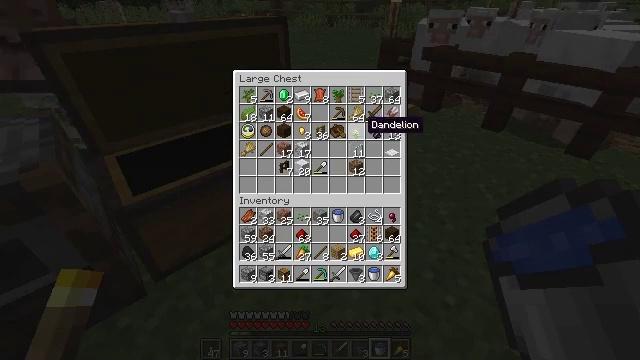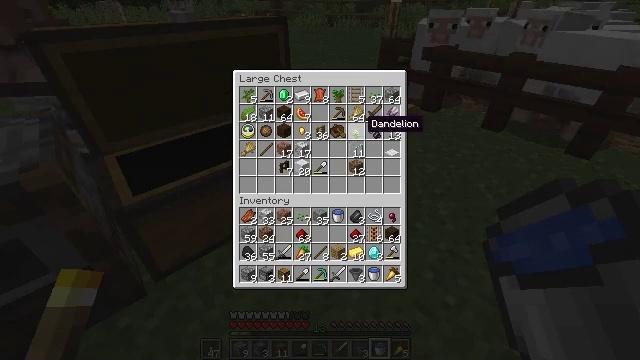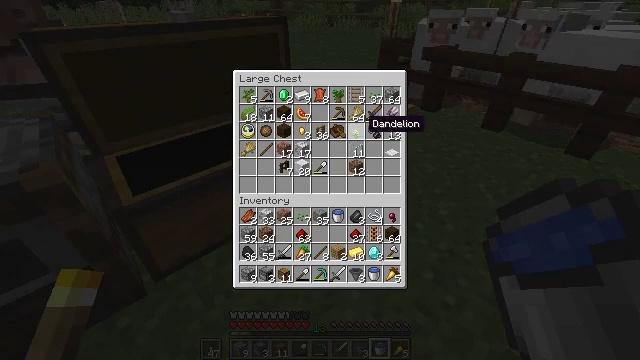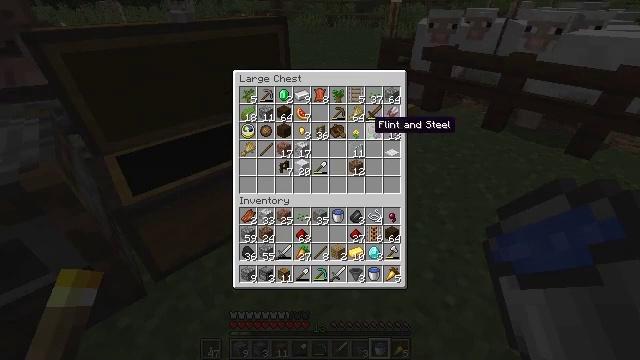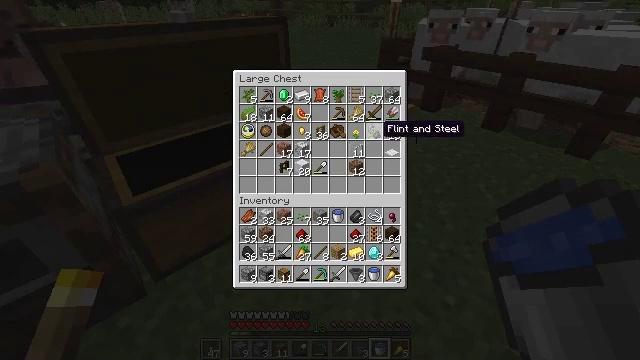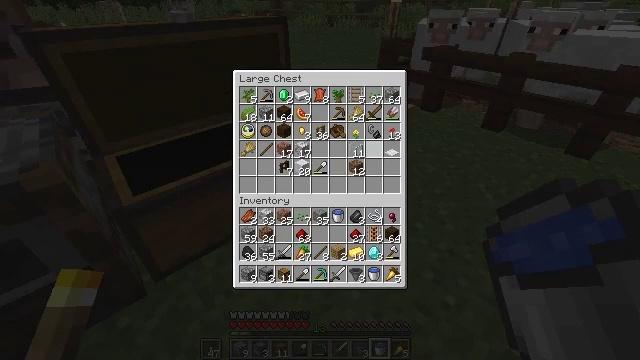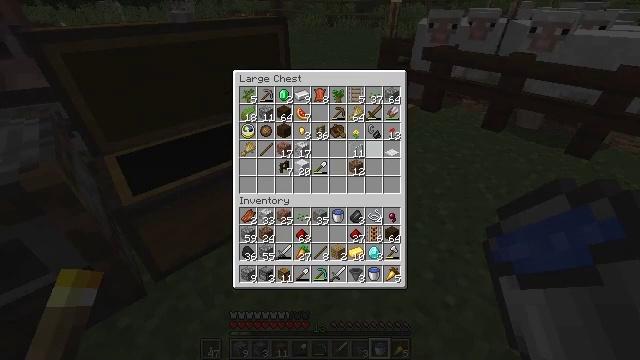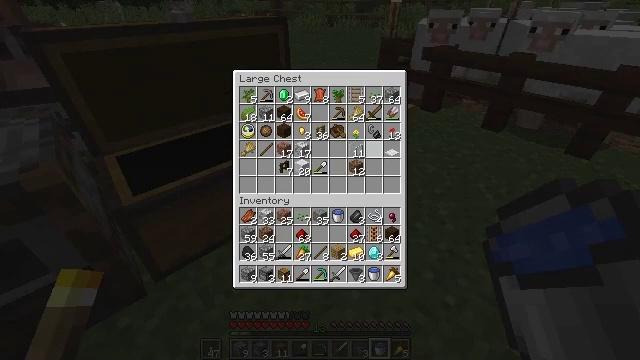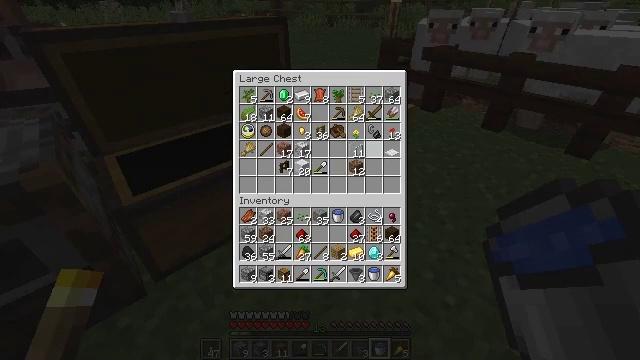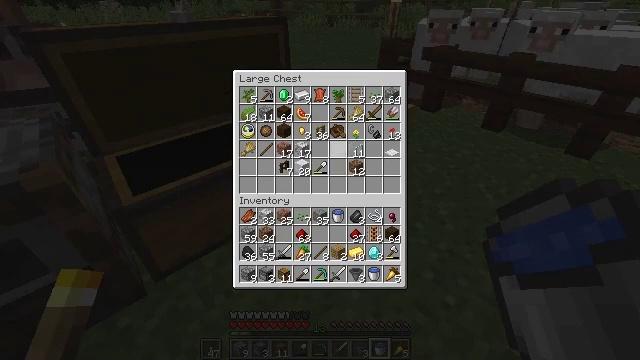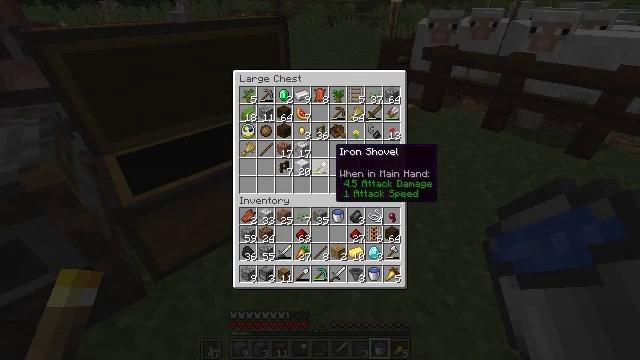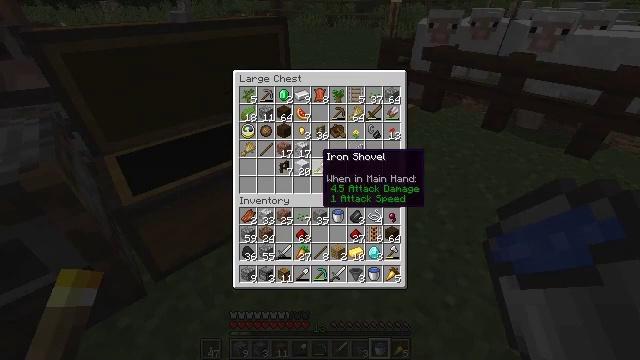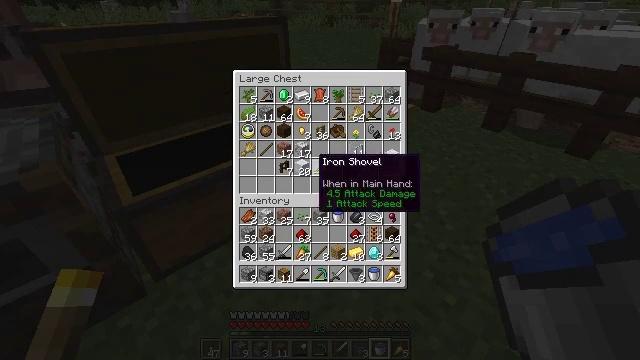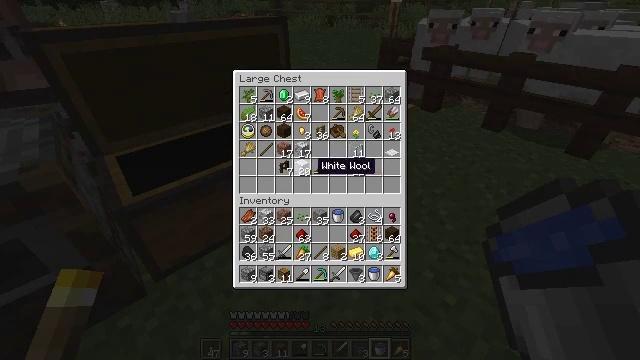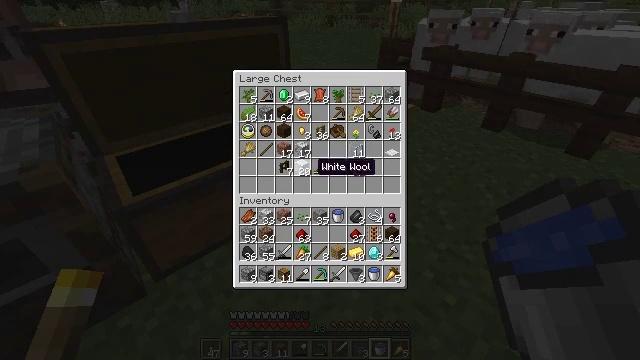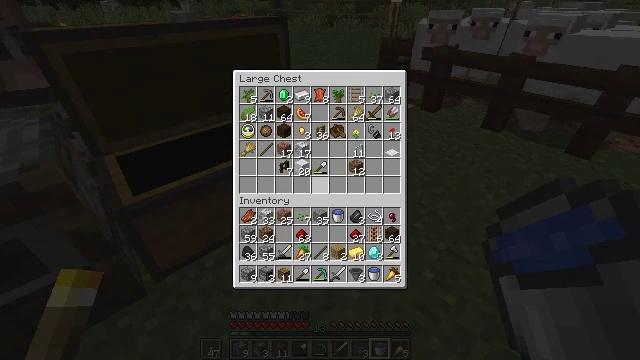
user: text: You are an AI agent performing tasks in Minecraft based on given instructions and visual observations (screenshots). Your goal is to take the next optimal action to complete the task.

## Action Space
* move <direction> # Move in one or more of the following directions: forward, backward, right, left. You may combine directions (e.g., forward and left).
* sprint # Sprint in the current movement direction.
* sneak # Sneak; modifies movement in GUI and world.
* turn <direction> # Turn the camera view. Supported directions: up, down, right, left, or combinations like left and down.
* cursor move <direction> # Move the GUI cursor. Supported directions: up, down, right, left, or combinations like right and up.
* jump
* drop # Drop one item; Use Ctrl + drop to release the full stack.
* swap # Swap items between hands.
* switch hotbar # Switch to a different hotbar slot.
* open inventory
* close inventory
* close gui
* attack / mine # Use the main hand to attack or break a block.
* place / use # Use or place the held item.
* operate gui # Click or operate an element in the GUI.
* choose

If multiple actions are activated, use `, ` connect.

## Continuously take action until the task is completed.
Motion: motion action
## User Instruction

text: Make rails on the crafting table.
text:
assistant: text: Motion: no_op
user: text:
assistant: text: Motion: no_op
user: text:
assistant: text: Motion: no_op
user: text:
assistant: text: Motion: turn right
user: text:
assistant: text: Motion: no_op
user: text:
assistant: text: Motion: no_op
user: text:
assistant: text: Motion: no_op
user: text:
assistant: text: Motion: turn left
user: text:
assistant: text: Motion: turn left
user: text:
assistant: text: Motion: turn left
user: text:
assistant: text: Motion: turn left
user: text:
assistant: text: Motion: no_op
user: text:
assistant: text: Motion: no_op
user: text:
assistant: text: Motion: no_op
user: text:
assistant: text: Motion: no_op
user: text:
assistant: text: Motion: no_op
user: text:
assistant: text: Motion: turn right
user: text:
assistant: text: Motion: turn right
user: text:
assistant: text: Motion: turn right
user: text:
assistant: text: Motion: turn up
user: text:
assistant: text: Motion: turn left and up
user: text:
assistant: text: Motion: turn left and up
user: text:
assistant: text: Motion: turn left and up
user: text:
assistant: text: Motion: no_op
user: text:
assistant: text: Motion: no_op
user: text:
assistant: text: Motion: no_op
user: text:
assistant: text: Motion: no_op
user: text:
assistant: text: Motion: no_op
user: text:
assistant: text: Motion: no_op
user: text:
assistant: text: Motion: no_op